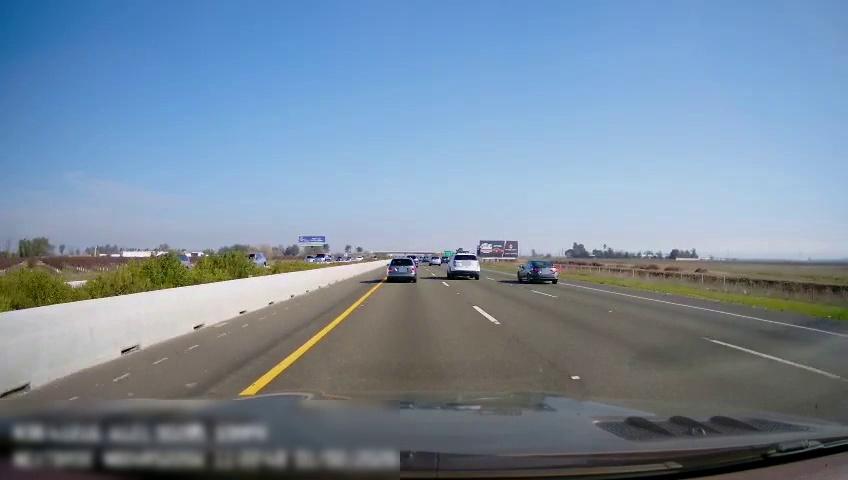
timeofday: Day
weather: Sunny
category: Drivable Space
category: Vehicles | Car
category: Vehicles | SUV
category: Vehicles | Car
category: Vehicles | SUV
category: Vehicles | SUV
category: Vehicles | SUV
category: Vehicles | SUV
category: Lanes | Current Lane
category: Lanes | Current Lane
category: Lanes | Alternate Lane
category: Lanes | Alternate Lane